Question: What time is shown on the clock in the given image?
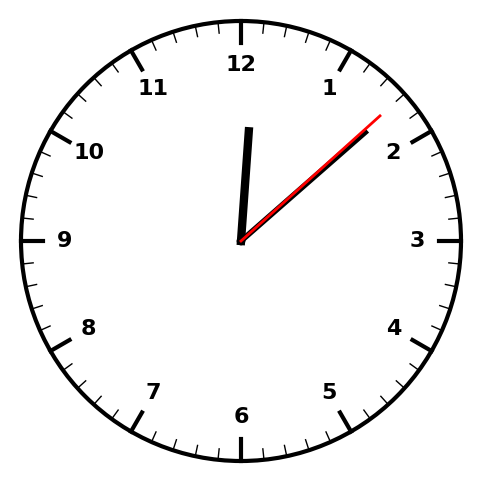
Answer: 12:08:08